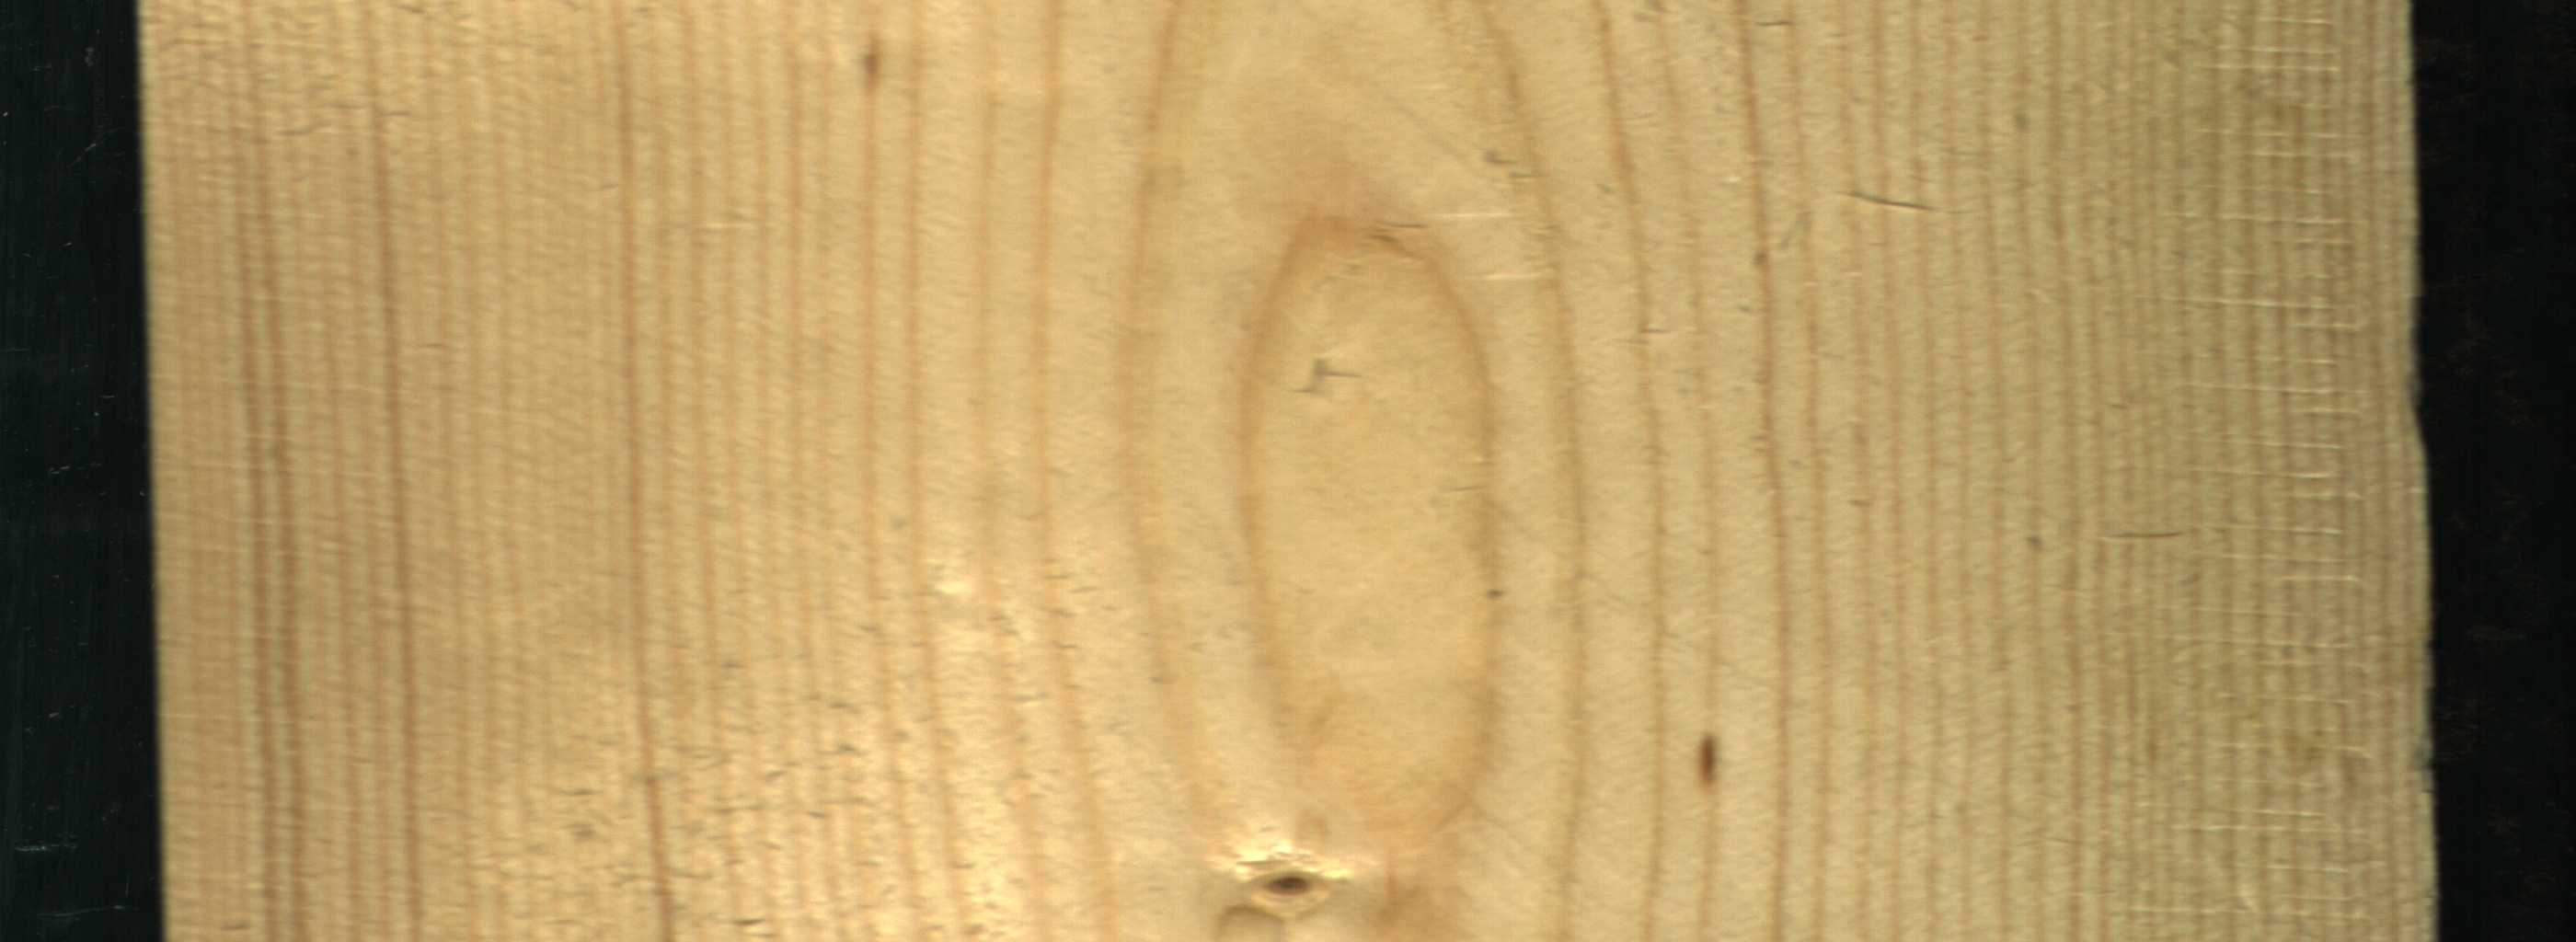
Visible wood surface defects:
Live_Knot